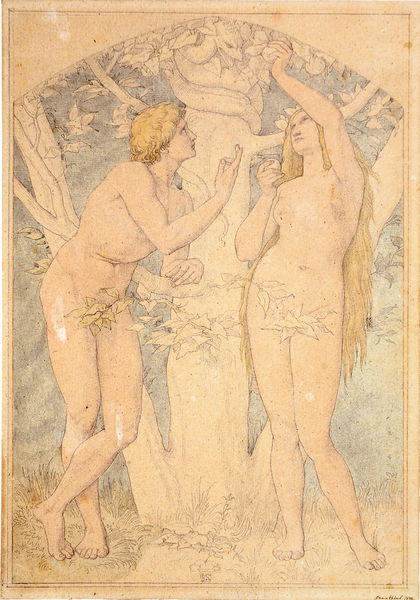
Titel: Eva pflückt die verbotene Frucht
Künstler: Eduard Jakob von Steinle
Standort: Schweinfurt
Institution: Museum Georg Schäfer
Schlagwörter: akt, baum, blau, blätter, hand, haut, himmel, körper, laub, mann, nackt, gelb, äste, brust, busen, frau, haar, pastell, weiss, zeichnung, gras, rasen, tier, wiese, alt, blond, hände, ast, stamm, zweige, gold, haare, drei, paar, blatt, zart, frucht, früchte, apfel, pflücken, bein, brüste, papier, bogen, farbe, graphik, romantik, jugendstil, knie, scham, adam, eva, nacktheit, paradies, penis, laviert, wurzel, druck, druckgrafik, stich, illustration, erkenntnis, schlange, koloriert, liebespaar, rau, verführung, sündenfall, geäst, versuchung, leicht, dürer, sünde, vertreibung, adam und eva, satan, garten eden, judendstil, naschen, feigenblatt, coloriert, mannf, grashalbe, nakct, sünden, erbsünde, blaond, sündenpfahl, fruch, paradie, hummel, fruchtpflücken